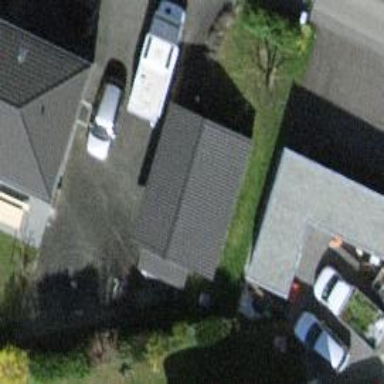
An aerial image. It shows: Building with gabled roof made of tiles. The roof is oriented along the building.